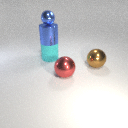
large red metal sphere to the right of large cyan rubber cylinder